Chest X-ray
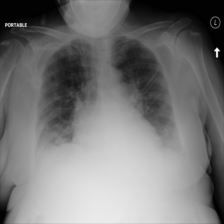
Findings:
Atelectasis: negative
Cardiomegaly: negative
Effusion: negative
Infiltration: positive
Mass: negative
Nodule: negative
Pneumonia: negative
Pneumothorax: negative
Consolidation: negative
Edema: negative
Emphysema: negative
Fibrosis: negative
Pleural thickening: negative
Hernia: negative